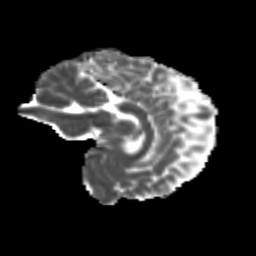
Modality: MD
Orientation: sagittal
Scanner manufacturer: siemens
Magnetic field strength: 3 T
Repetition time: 9.2 s
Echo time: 0.084 s